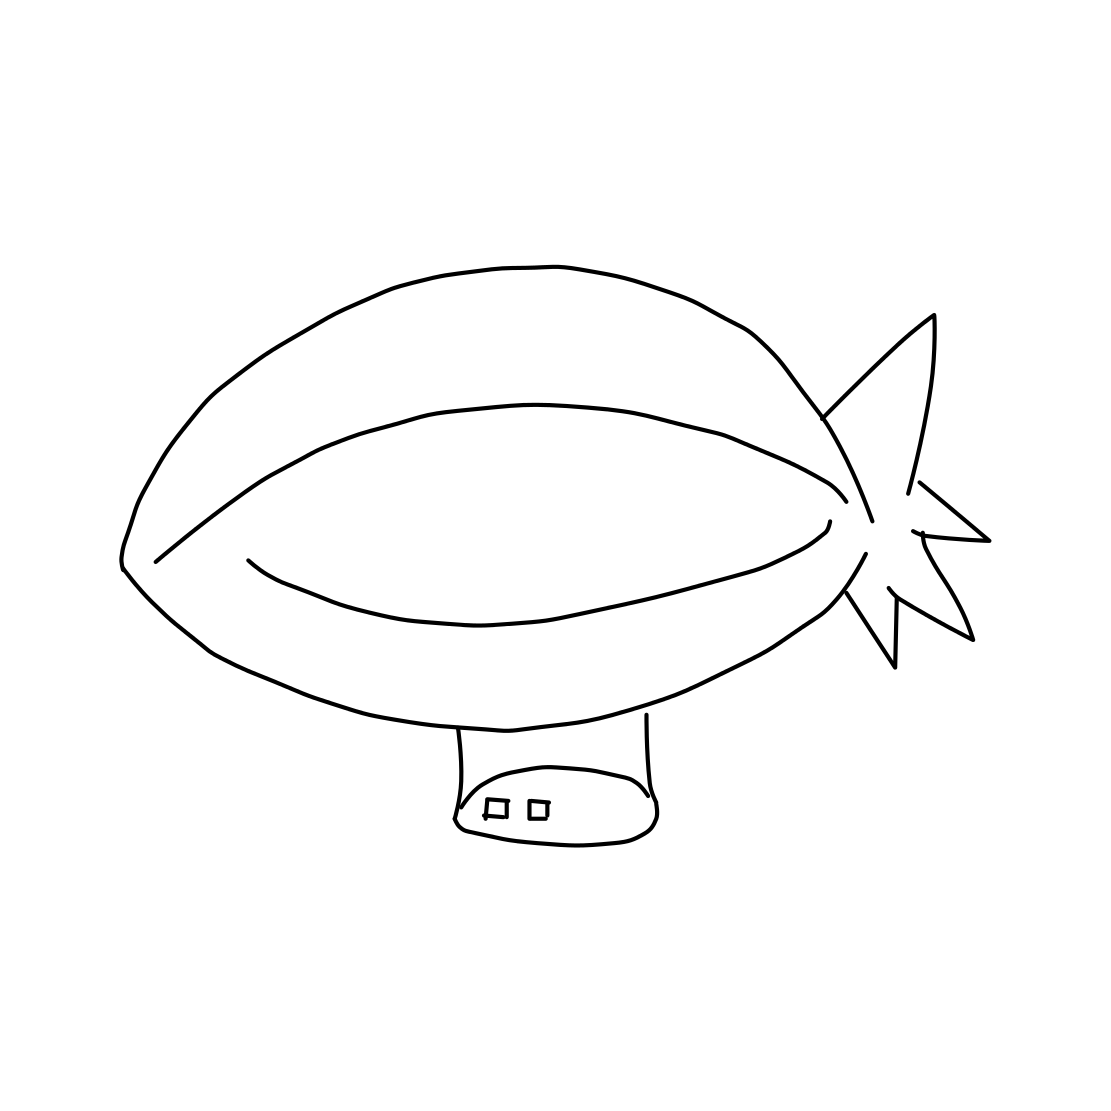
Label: blimp